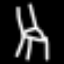
Label: chair